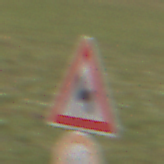
Verkehrszeichen: DoppelkurveZunaechstLinks
Zusatzzeichen unten: VerbotUeberholenEinspurigeFahrzeuge
Umgebung: Outdoor, Nature
Tageszeit: Midday
Wetter: Overcast
Licht: Natural
Jahreszeit: NotSpecified
Kontrast: LowContrast